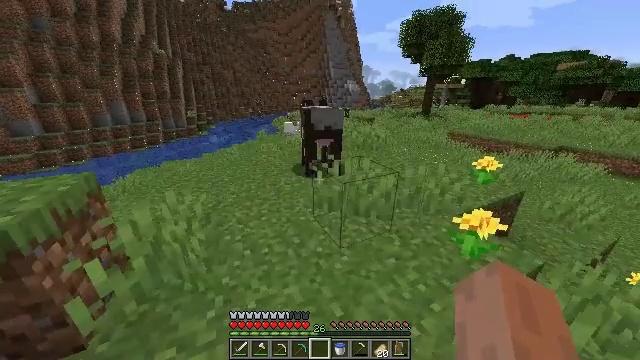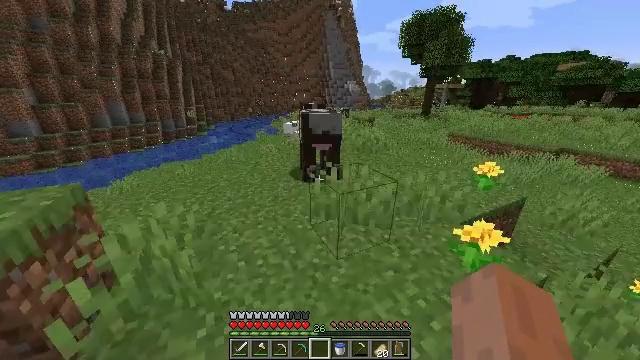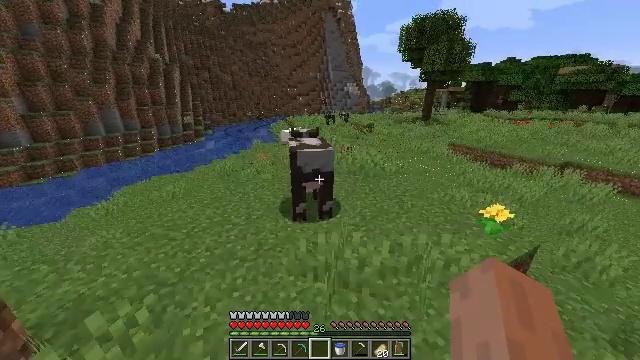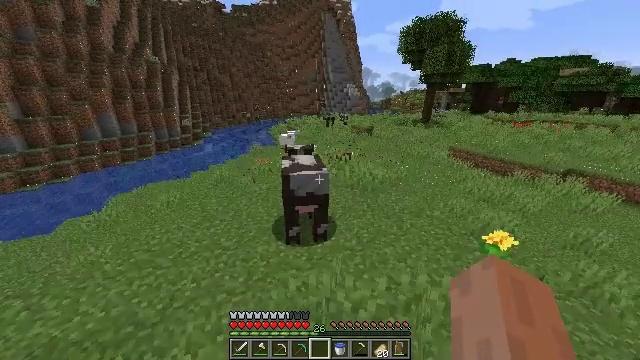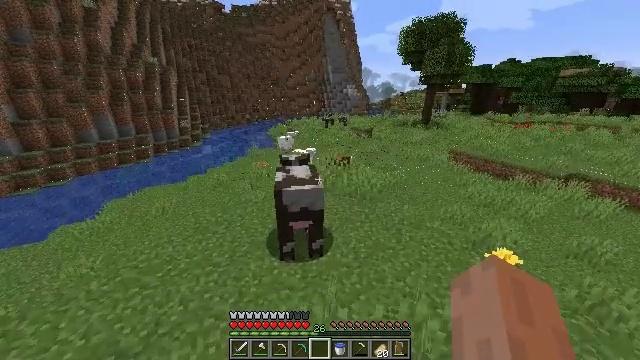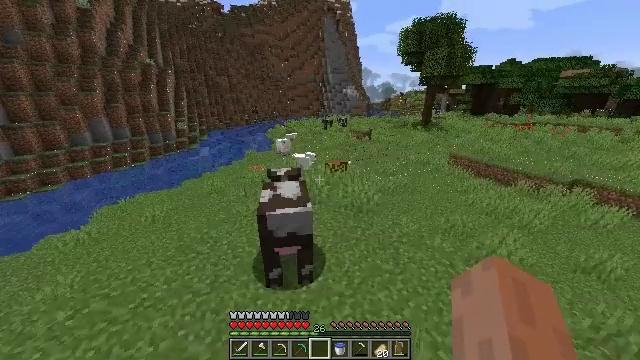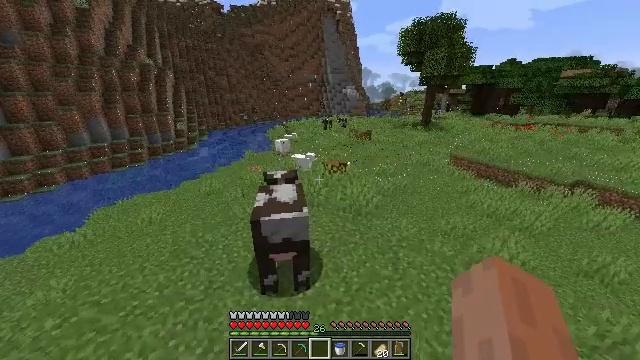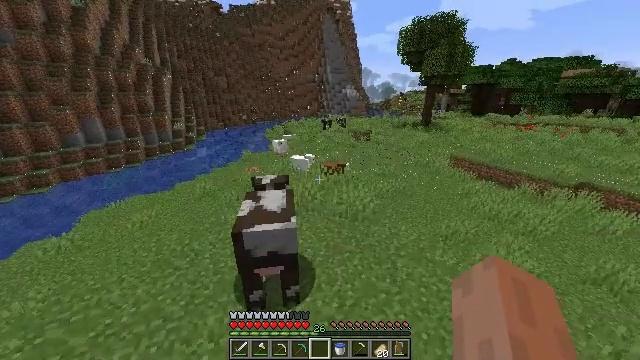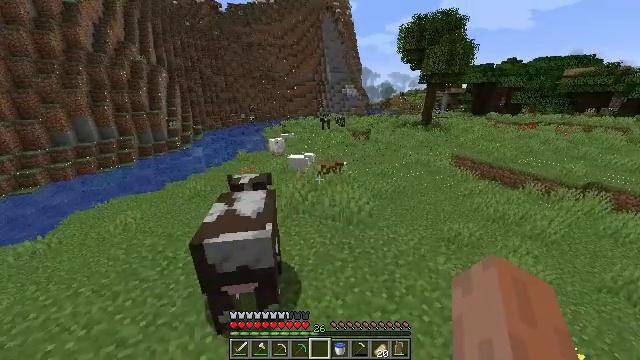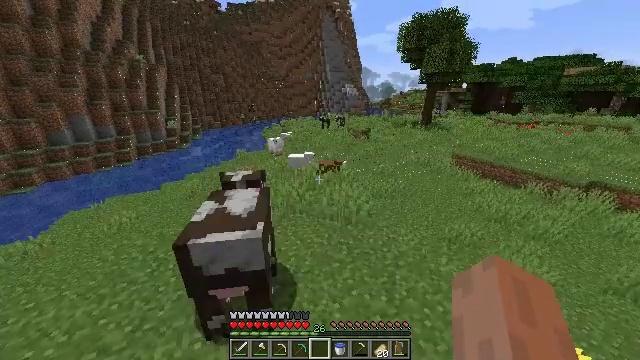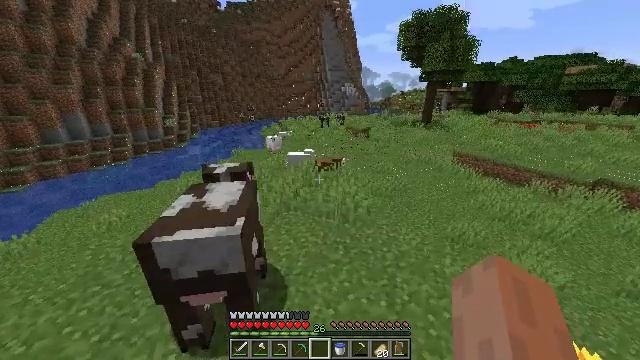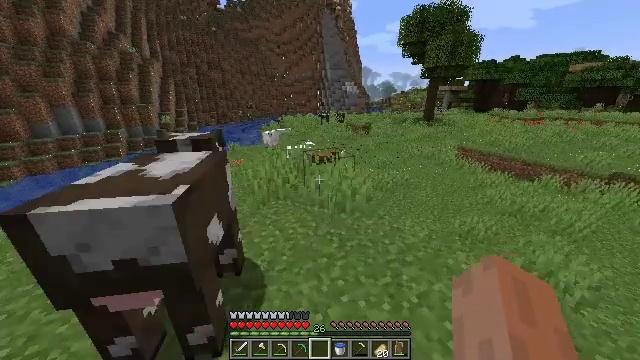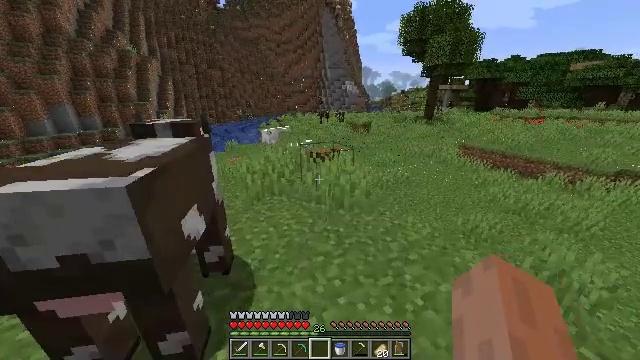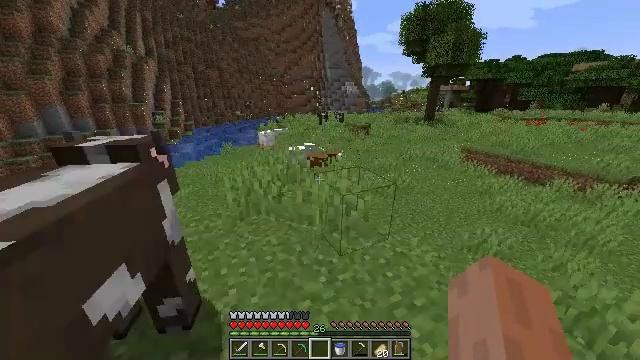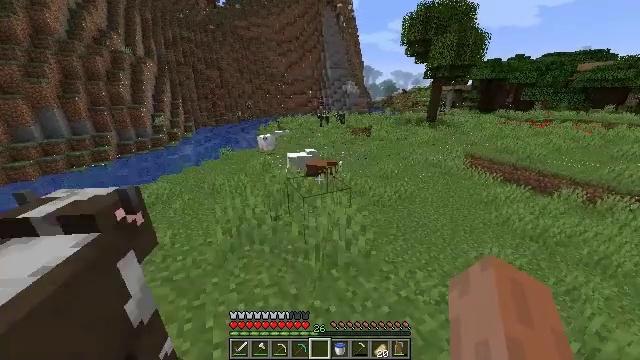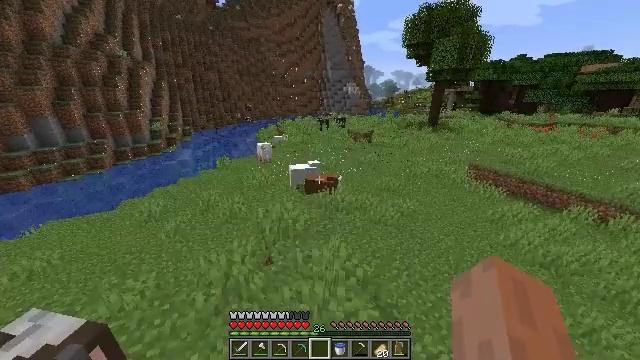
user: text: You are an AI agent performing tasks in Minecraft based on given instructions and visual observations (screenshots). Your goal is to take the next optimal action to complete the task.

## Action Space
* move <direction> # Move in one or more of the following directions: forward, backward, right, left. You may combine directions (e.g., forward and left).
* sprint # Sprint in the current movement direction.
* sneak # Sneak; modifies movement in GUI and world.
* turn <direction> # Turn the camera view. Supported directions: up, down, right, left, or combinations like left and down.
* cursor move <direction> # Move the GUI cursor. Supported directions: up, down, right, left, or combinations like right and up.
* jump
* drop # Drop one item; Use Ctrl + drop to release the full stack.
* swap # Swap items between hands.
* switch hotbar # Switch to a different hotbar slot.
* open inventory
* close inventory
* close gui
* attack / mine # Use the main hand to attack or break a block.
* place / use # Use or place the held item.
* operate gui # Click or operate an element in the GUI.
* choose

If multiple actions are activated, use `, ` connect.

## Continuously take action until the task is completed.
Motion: motion action
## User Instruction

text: Gather the birch fence from a structure.
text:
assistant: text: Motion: move forward and move right, sprint, jump
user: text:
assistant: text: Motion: move forward and move right, sprint, jump
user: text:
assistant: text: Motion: move forward and move right, sprint, jump
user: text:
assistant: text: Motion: move forward and move right, sprint, jump
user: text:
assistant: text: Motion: move forward and move right, sprint, jump
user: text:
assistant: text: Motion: move forward and move right, sprint, jump
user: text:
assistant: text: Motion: move forward and move right, sprint, jump
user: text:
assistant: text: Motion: move forward, sprint, jump
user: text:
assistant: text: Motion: move forward, sprint, jump
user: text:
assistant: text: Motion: move forward, sprint, jump
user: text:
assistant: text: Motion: move forward, sprint, jump
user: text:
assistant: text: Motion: move forward, sprint, jump
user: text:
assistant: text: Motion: move forward, sprint, jump
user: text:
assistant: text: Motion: move forward, sprint, jump
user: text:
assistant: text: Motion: move forward, sprint, jump
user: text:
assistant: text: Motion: move forward, sprint, jump
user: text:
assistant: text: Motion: move forward, sprint, jump
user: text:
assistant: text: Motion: move forward, sprint, jump
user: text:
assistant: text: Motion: move forward, sprint, jump
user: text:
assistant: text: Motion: move forward, sprint, jump
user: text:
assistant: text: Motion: move forward, sprint, jump
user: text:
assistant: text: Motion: move forward, sprint, turn up, jump
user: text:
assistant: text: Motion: move forward, sprint, jump
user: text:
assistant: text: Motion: move forward, sprint, jump
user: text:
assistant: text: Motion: move forward, sprint, turn up, jump
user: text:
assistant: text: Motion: move forward, sprint, jump
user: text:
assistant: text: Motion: move forward, sprint, jump
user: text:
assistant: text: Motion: move forward, sprint, jump
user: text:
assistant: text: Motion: move forward, sprint, jump
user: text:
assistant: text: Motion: move forward, sprint, jump